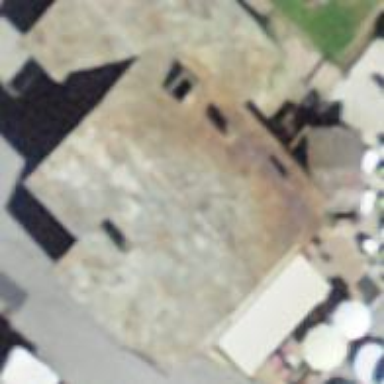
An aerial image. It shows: Cafe.